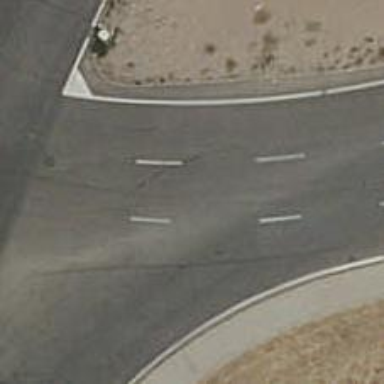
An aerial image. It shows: Primary road with asphalt surface.